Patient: sex M, age 47
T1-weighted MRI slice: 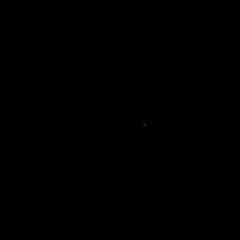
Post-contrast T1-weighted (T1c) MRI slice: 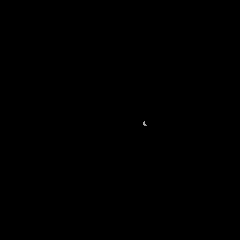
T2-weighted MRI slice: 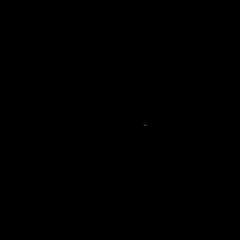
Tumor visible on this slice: no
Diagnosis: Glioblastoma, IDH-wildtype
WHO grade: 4